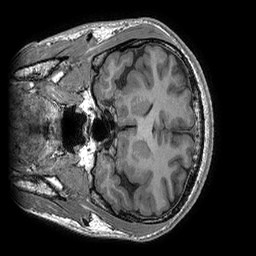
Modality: T1w
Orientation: coronal
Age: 23
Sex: male
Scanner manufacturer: ge
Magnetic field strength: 3 T
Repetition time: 0.006652 s
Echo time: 0.002928 s